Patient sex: F
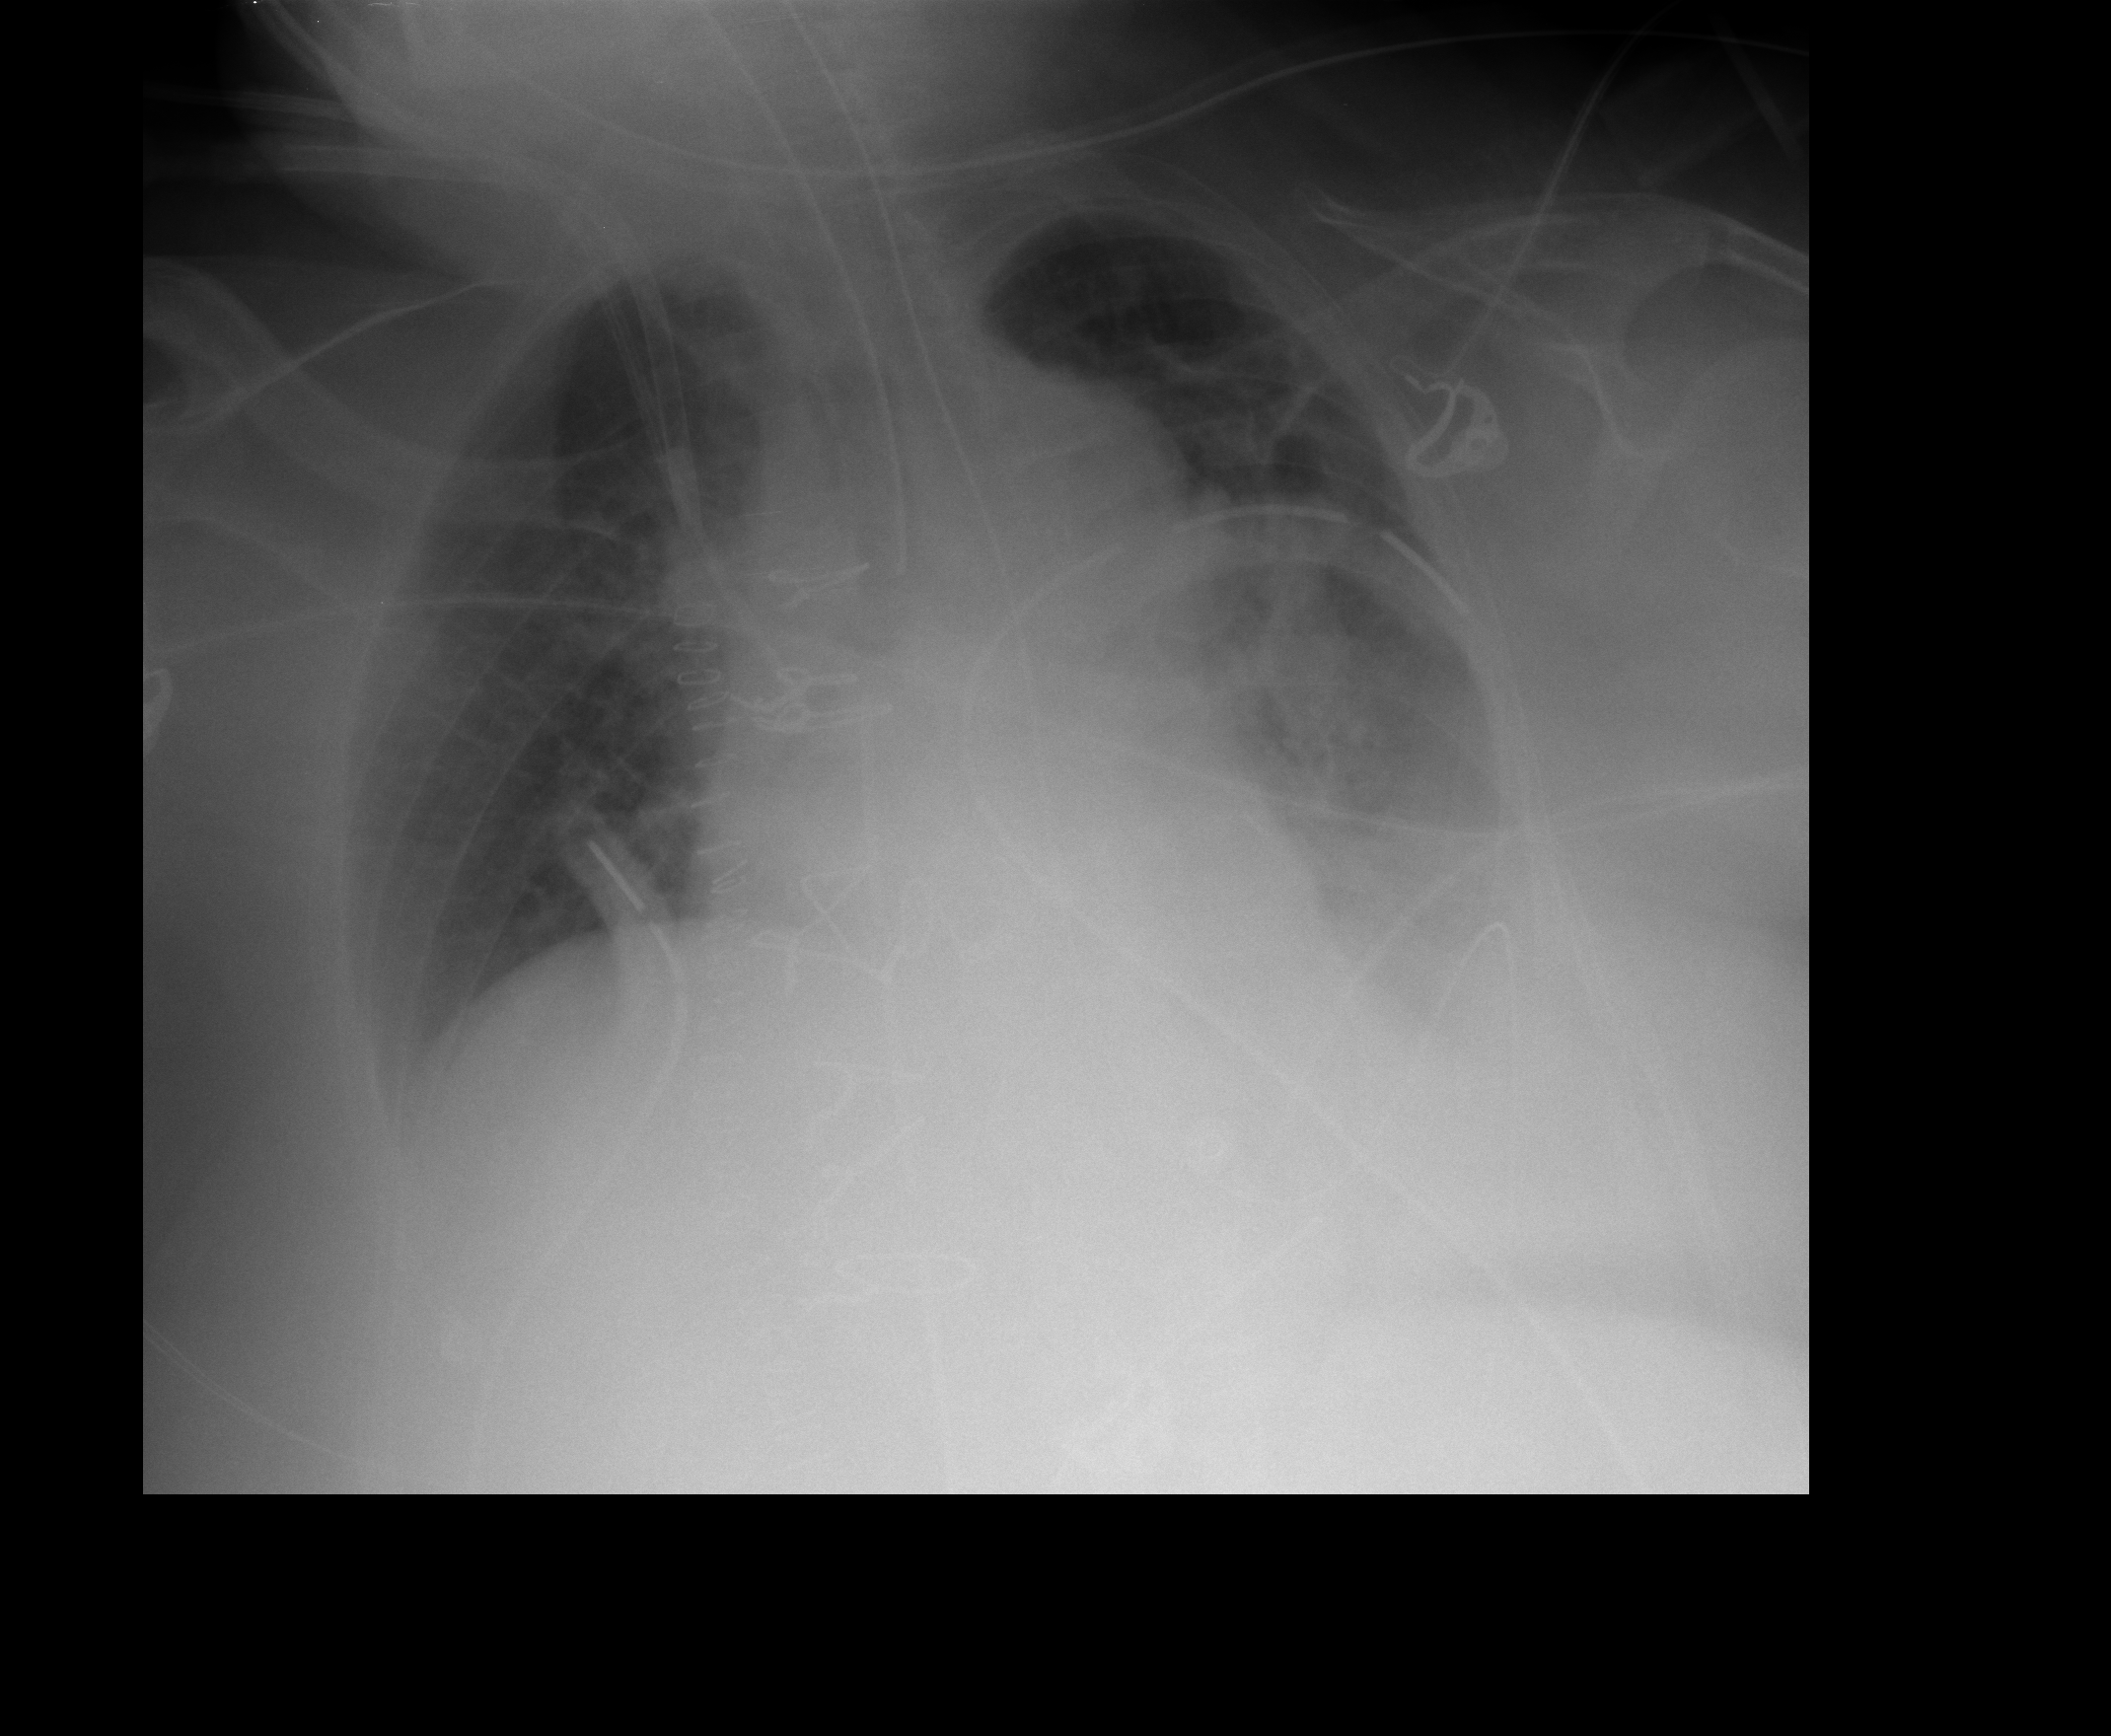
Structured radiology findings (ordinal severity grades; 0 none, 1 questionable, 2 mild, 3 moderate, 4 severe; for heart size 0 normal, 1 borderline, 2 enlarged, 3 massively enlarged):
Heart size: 1
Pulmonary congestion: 2
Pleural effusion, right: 0
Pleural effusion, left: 2
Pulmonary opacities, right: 0
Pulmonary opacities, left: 1
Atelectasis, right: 0
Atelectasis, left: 2